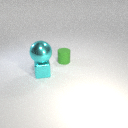
small cyan metal cube below large cyan metal sphere